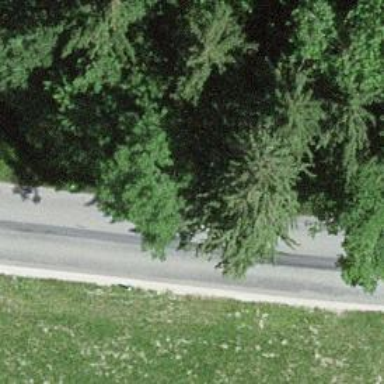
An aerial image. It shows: Paved tertiary road.